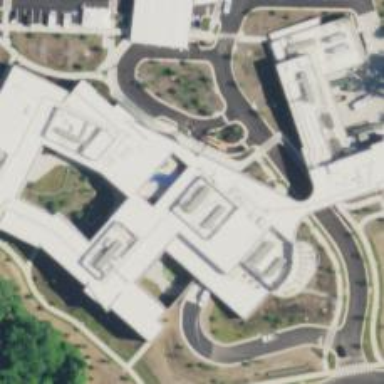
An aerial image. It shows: Hospital.